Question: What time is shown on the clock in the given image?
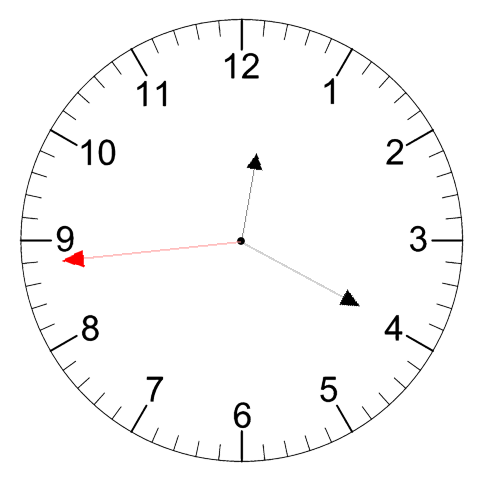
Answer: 12:19:44